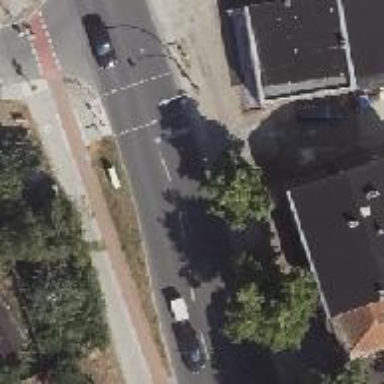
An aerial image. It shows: Road with traffic signals for signaling.